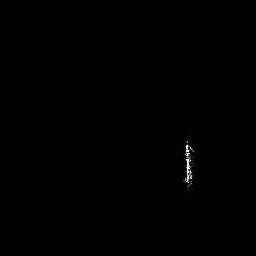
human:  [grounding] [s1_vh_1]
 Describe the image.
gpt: In the satellite image, there is  <ref>1 medium ship </ref> <box>[[70, 52, 75, 75, 0]]</box> located at right.